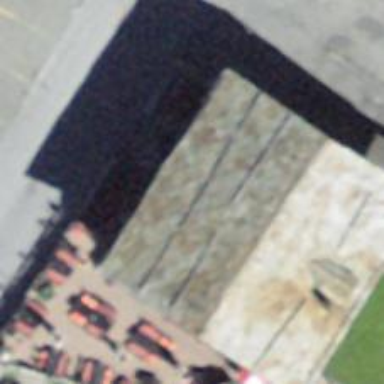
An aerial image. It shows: Restaurant.